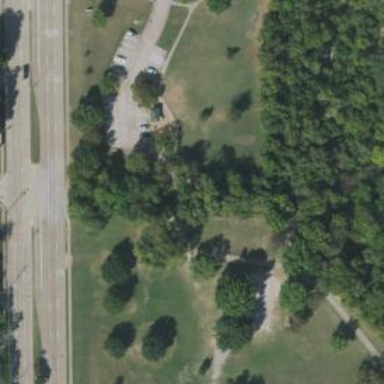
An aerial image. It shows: Disc golf tee area.